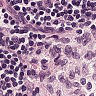
Metastatic tissue present: no